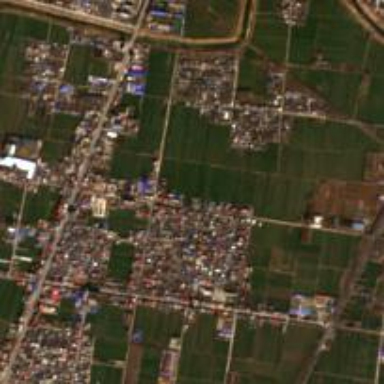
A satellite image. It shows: Ethnic township within town.